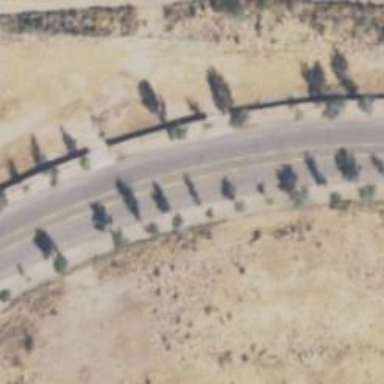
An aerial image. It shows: Tertiary road with asphalt surface.